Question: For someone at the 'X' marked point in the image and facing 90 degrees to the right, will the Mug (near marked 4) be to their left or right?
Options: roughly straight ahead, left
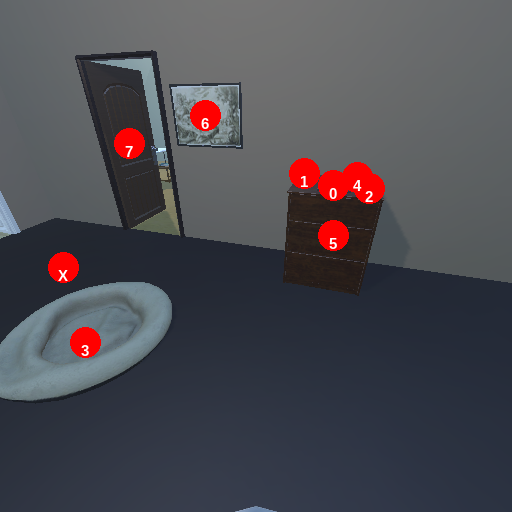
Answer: roughly straight ahead